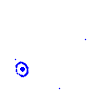
Particle: electron